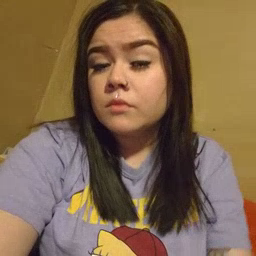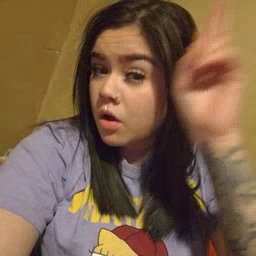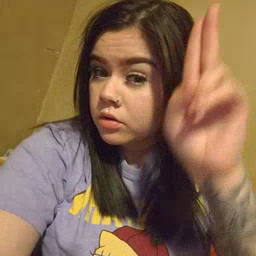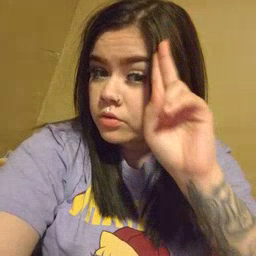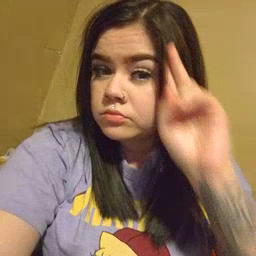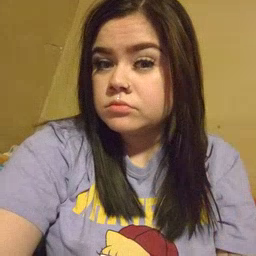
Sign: uncle